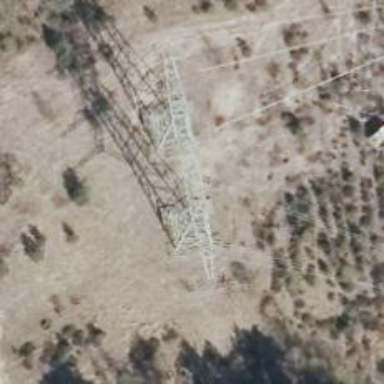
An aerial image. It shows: Power line with three cables.